Длинный брусок квадратного сечения свободно плавает в воде, при этом одна из боковых граней находится над поверхностью воды и параллельна ей (см. рисунок).
При какой плотности материала бруска это возможно?
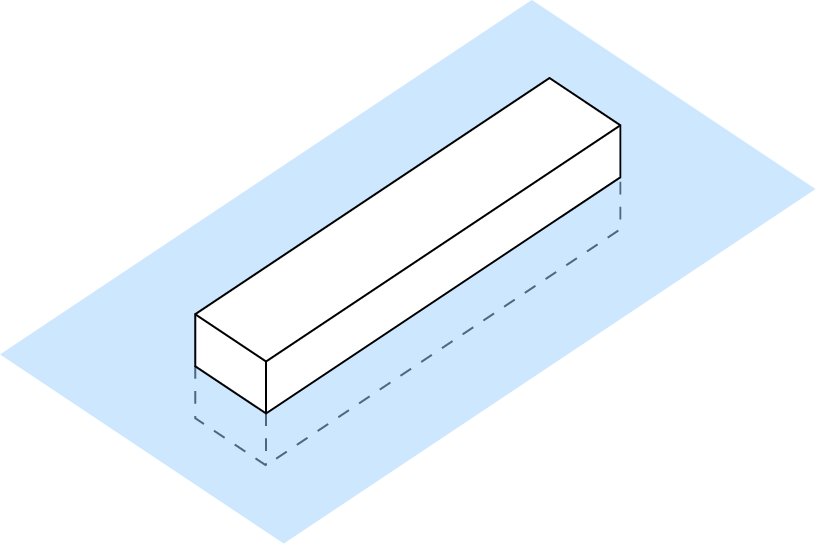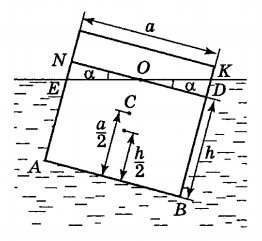
Решение: Брусок плавает в устойчивом положении, если при его отклонении на небольшой угол $\alpha$ (см. рисунок) возникает вращающий момент сил.  Момент сил удобно считать относительно продольно оси, проходящей через центр $C$ торцевого сечения бруска, так как относительно этой оси момент силы тяжести бруска равен нулю. Момент архимедовой силы, действующей на погруженную в воду часть бруска, равен $$ M=M_{O K D}-\left(M_{A B D N}-M_{O N E}\right). $$ Обозначим $M_{A B D N}$ через $M_{1}$, а $M_{O K D}$ — через $M_{2}$. Поскольку по модулю $M_{O K D}=M_{O N E}=M_{2}$, то положение бруска будет устойчивым, если $2 M_{2}>M_{1}$. В свою очередь, имеем $$ M_{1}=\rho g L a h l_{1}, $$ где $\rho$ — плотность воды, $L$ — длина бруска, $l_{1}=\left(\frac{a}{2}-\frac{h}{2}\right) \alpha$, $$ M_{2}=\rho g L \frac{1}{2} \frac{a}{2} \frac{a}{2} \alpha l_{2}, $$ где $$ l_{2}=\frac{2}{3} \frac{a}{2}+\left(h+\frac{a}{2}\right) \alpha. $$ Неизвестную величину $h$ можно найти из условия $$ \rho a h L=\rho_{x} a^{2} L, $$ где $\rho_{x}$ — плотность бруска. Введем обозначение: $x=\rho_{x} / \rho$, тогда $h=x a$. С учетом этого условие устойчивости бруска примет вид $$ x^{2}-\left(1-\frac{\alpha}{2}\right) x+\frac{2-3 \alpha}{12}>0. $$ Поскольку $\alpha$ — малый параметр, неравенство можно упростить: $x^{2}-x+\frac{1}{6}>0$. Решая это неравенство, получим $$ 0$$ Так как плотность воды равна $\rho=1~г/см^{3}$, имеем окончательно $$ 0<\rho_{x}<0.21~г/см^{3} \text { и } 0.79~ г/см^{3}<\rho_{x}<1~г/см^{3}. $$
Ответ: $$ 0<\rho_{x}<0.21~г/см^{3} \text { и } 0.79~ г/см^{3}<\rho_{x}<1~г/см^{3}. $$
Темы:
T, Механика, Статика, Всероссийские, Гидростатика, Устойчивость равновесия